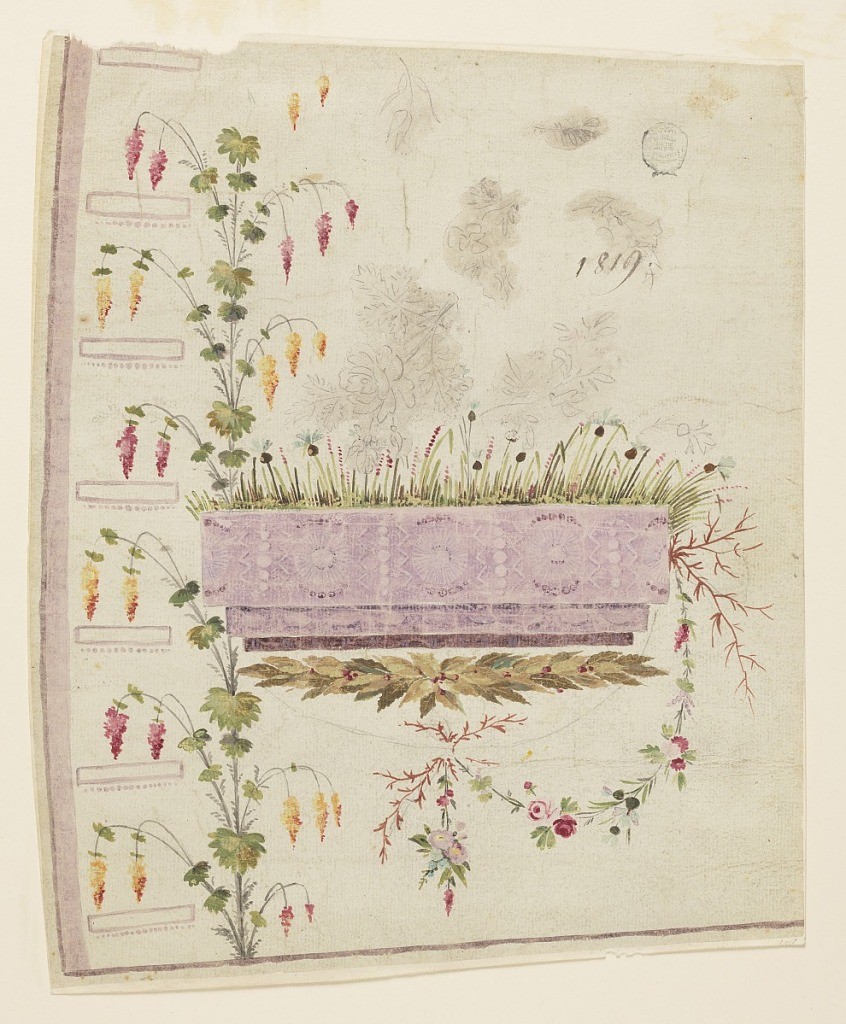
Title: Design for Embroidered Waistcoat, pattern 1819 of the Fabrique de St. Ruf, "Gilet" design
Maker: Mademoiselle Montalent
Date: ca. 1785
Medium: Graphite, pen and ink, brush and gouache on white laid paper
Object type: Drawing
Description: A plant grows from the bottom edge, the left side boughs of which branch into the intervals between the button holes. Part of it is covered by an oblong stone trough from which plants grow and a flower festoons hangs. A laurel garland is beneath the trough. Traced flower boughs are shown in the field over it.